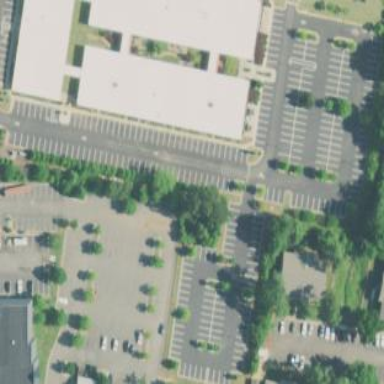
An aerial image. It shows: Parking area.